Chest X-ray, PA view. Patient: 34 years old, sex F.
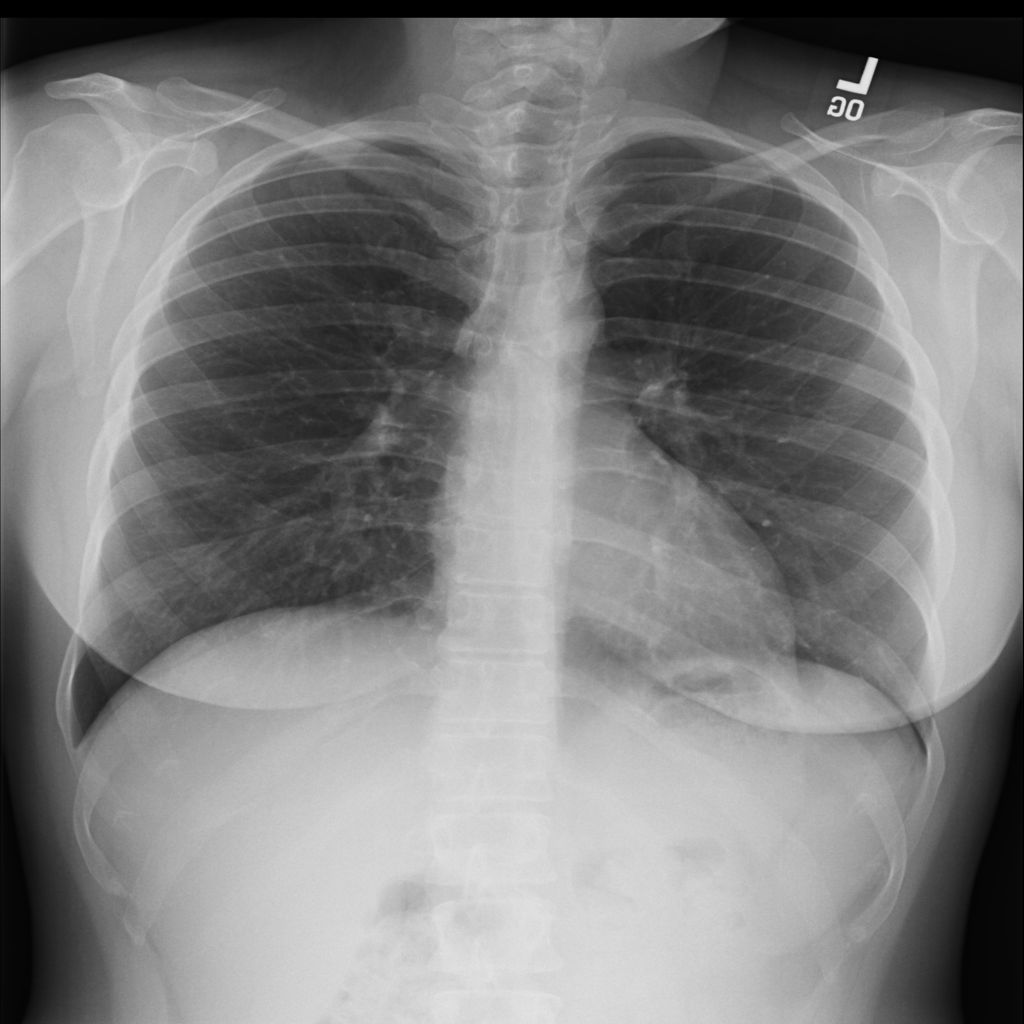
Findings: Infiltration